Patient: sex F, age 66
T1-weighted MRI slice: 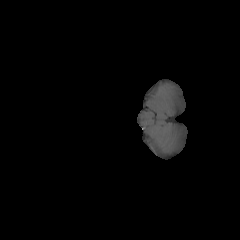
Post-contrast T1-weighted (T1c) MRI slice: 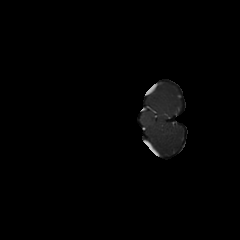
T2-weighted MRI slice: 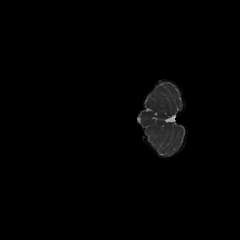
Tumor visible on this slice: no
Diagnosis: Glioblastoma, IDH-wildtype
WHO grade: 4